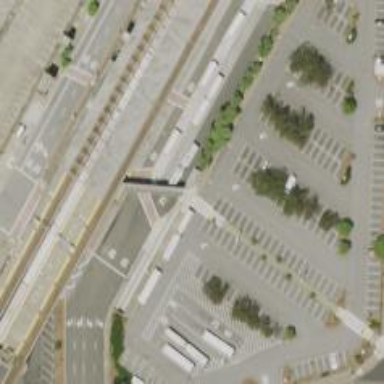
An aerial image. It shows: Busway road.